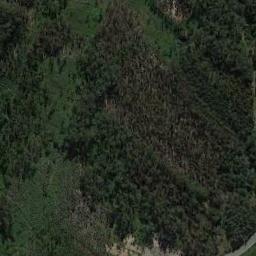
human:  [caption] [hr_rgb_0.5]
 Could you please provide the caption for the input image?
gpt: The forest is on the grass next to the road .

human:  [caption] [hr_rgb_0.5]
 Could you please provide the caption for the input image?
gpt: This is a dense forest .

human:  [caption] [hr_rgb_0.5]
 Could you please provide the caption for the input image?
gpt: A large dense mixed dark green and light green forest .

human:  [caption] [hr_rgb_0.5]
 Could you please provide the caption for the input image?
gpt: The forest has many dense sage green trees and small dark green trees .

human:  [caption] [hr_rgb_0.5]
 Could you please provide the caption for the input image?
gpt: A forest with many green trees and some brown trees .